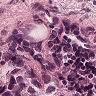
Metastatic tissue present: yes